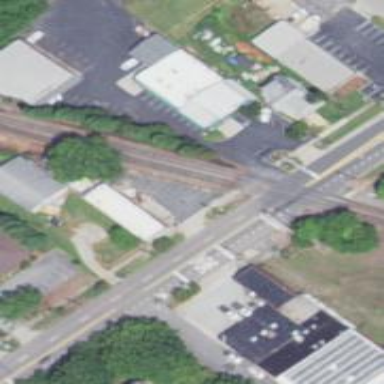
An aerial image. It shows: Railway crossing.